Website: crate-barrel
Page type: customer-info-address
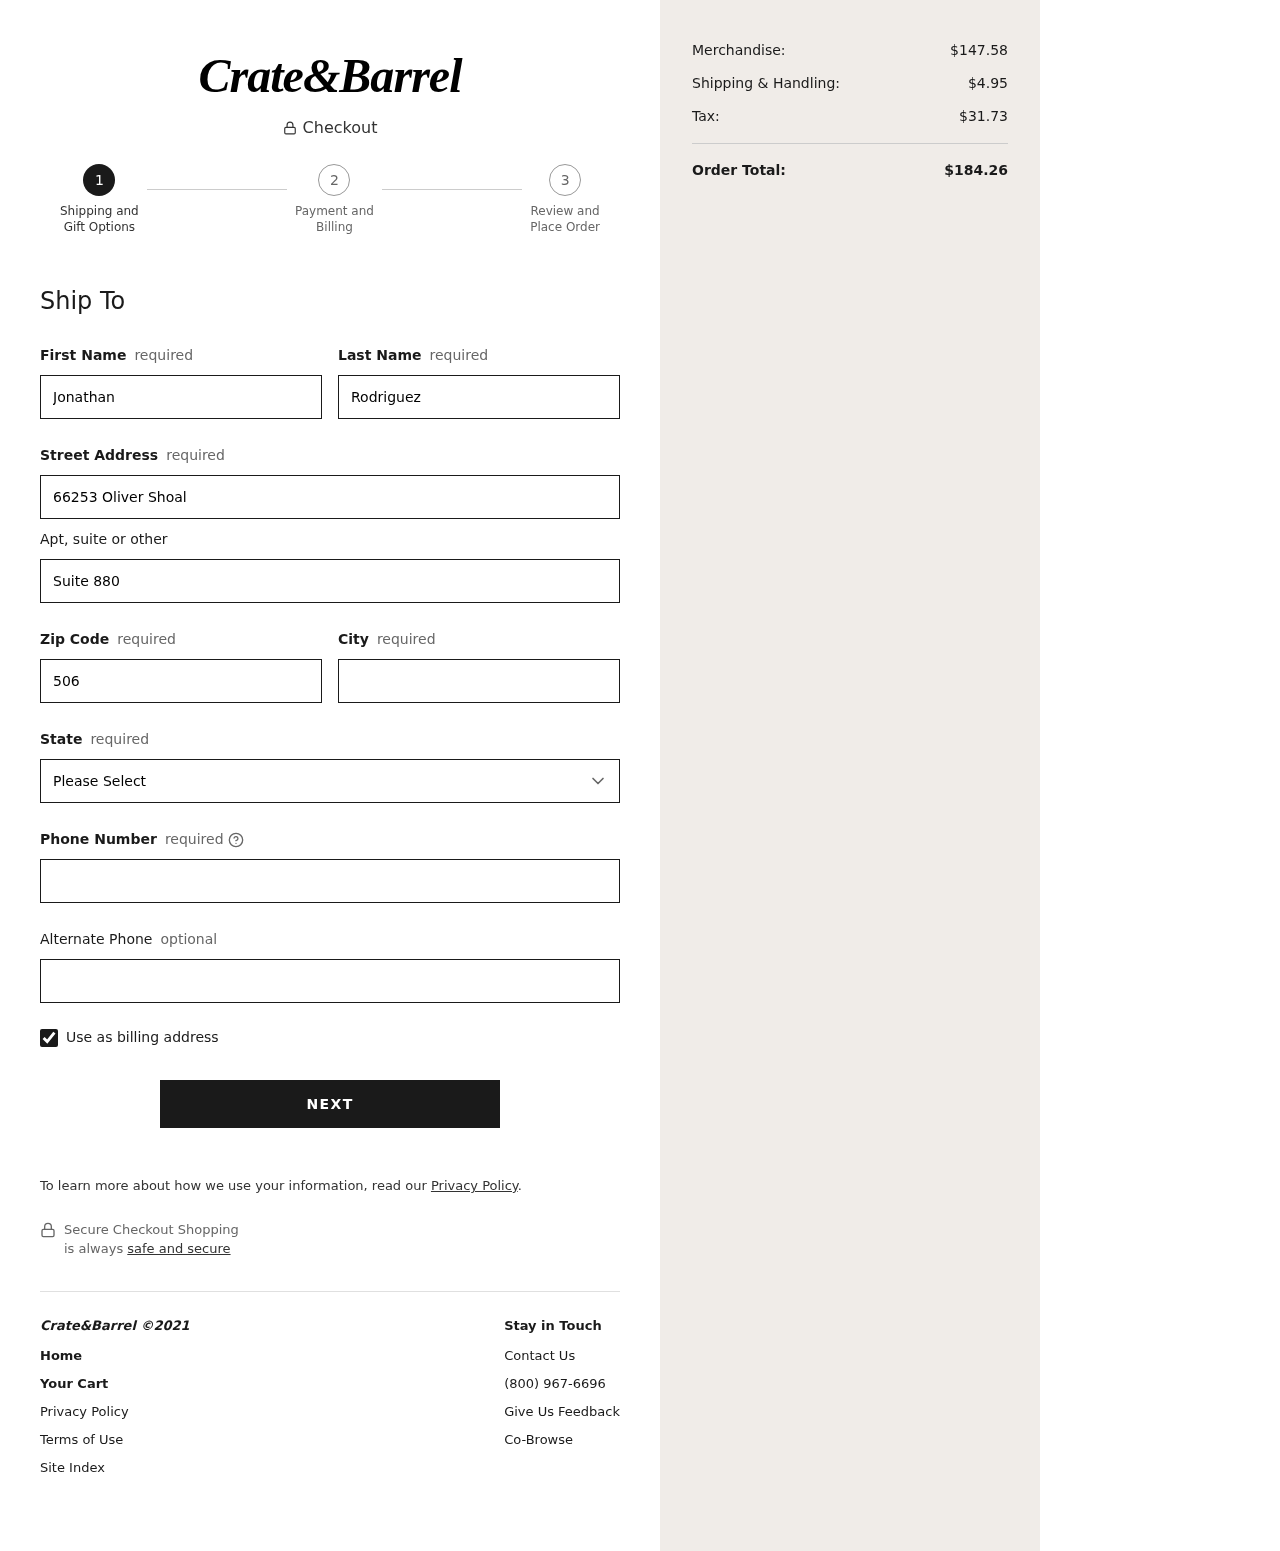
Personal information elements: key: PII_STATE
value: Wisconsin
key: PII_FIRSTNAME
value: Jonathan
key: PII_LASTNAME
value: Rodriguez
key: PII_STREET
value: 66253 Oliver Shoal
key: PII_STREET2
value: Suite 880
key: PII_POSTCODE
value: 50601
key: PII_CITY
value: West Melanieton
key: PII_PHONE
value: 5206885975
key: PII_PHONE_ALT
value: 6084610961
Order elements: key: ORDER_SUBTOTAL
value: $147.58
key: ORDER_SHIPPING_COST
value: $4.95
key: ORDER_TAX
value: $31.73
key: ORDER_TOTAL
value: $184.26